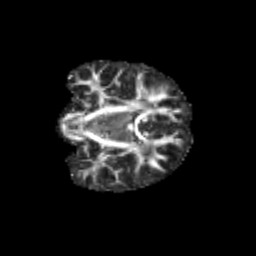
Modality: FA
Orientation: coronal
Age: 9
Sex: female
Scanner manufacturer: siemens
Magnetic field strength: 3 T
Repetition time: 3.8 s
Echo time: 0.07 s